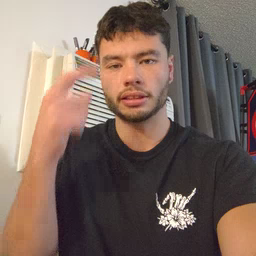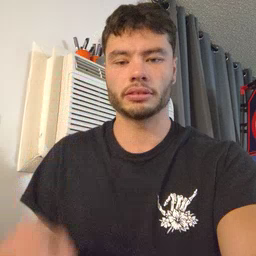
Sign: cheek